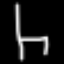
Label: chair